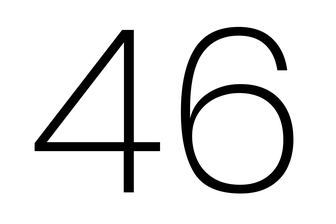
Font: Poppins-ExtraLight